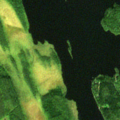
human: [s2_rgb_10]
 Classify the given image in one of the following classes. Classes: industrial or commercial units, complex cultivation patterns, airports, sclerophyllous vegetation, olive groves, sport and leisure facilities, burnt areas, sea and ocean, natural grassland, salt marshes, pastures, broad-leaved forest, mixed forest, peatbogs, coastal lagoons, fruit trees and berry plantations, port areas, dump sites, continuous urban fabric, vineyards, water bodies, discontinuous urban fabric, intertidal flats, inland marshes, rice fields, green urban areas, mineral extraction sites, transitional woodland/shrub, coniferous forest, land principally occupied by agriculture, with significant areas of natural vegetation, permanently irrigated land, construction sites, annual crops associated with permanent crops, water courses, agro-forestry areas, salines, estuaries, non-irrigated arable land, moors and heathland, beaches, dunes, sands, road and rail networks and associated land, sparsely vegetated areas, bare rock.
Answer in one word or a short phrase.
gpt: mixed forest, transitional woodland/shrub, water bodies